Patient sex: M
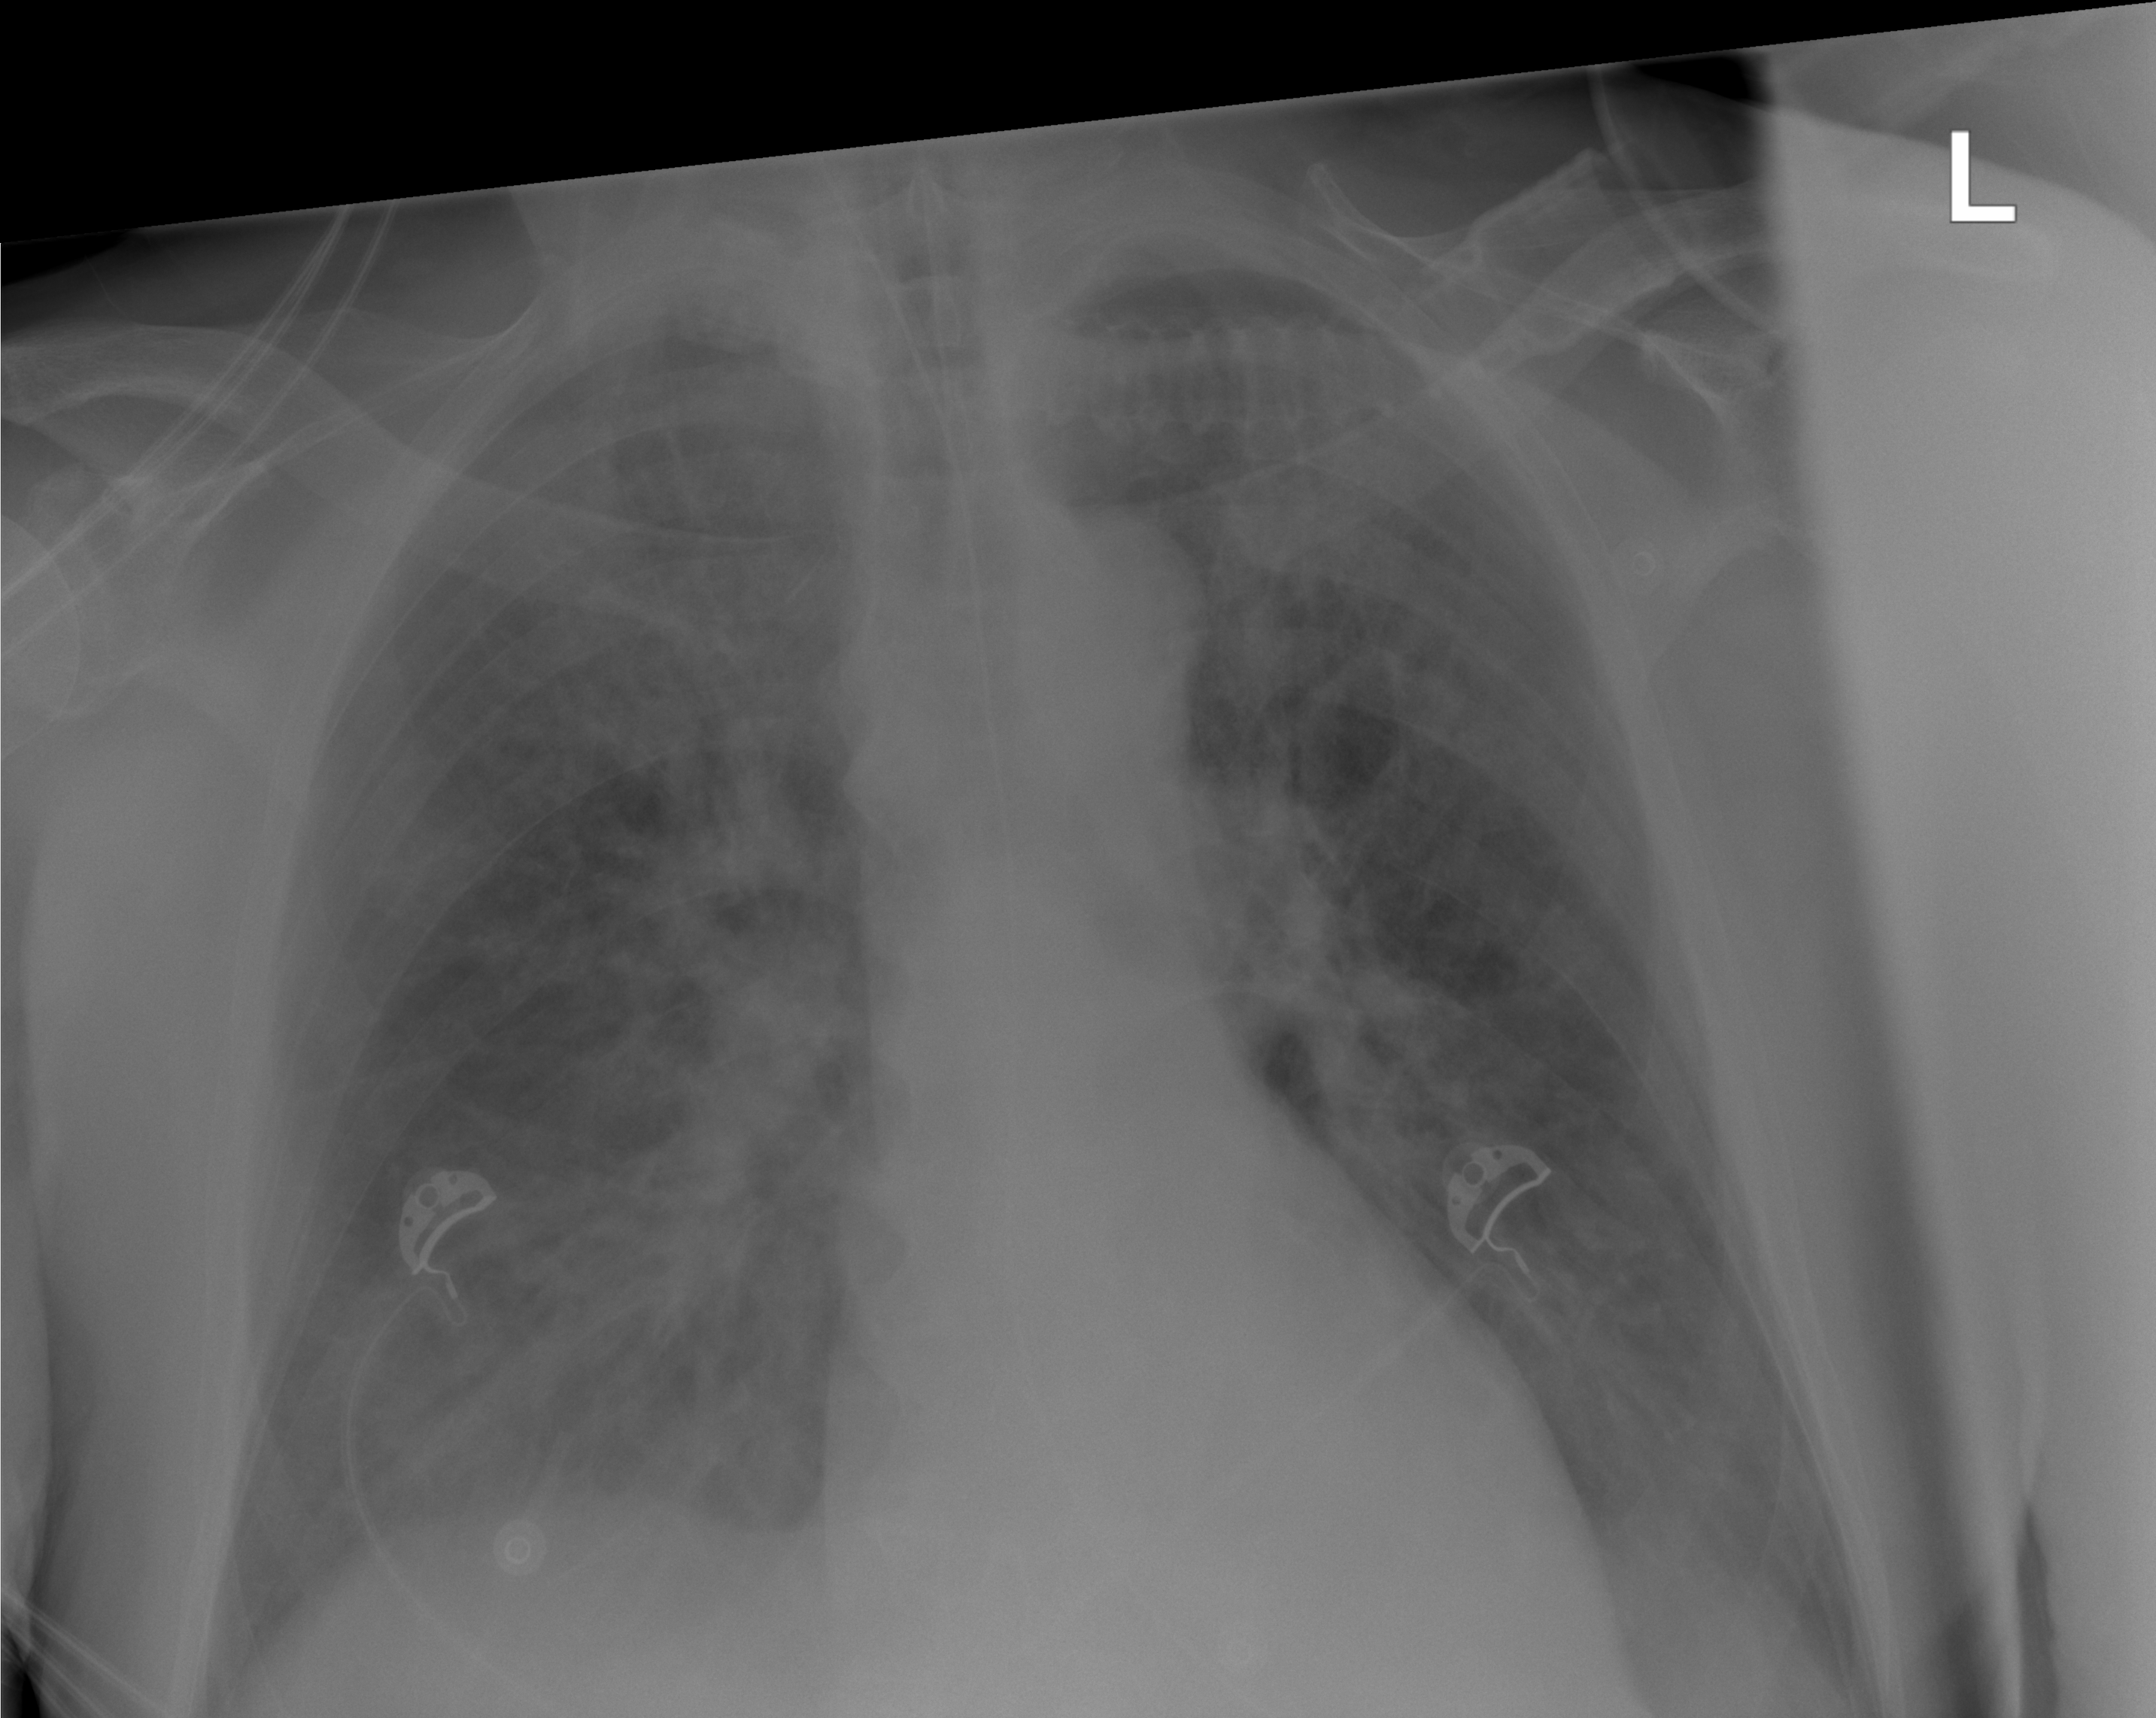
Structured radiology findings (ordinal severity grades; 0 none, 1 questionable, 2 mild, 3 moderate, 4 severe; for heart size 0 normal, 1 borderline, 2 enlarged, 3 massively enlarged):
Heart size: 0
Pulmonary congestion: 3
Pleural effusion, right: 0
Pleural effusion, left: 0
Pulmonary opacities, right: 2
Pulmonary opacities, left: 2
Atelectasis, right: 0
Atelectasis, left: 0